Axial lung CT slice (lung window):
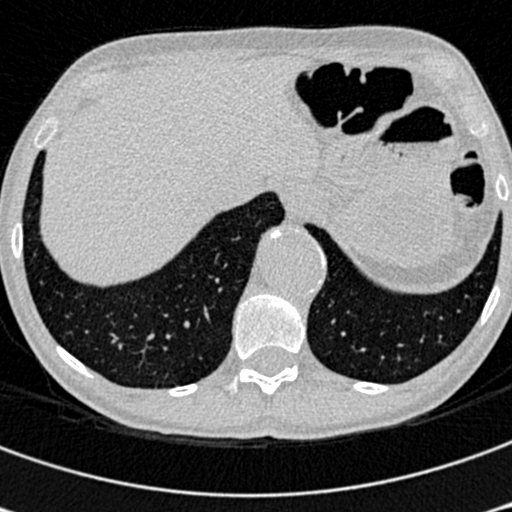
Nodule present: no